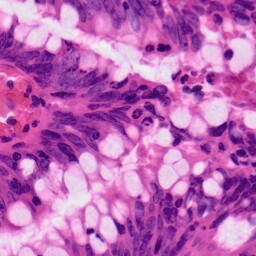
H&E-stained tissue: Colon